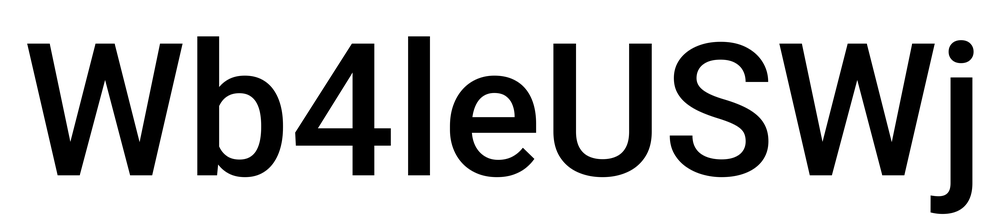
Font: Roboto_Medium